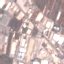
Land use / land cover class: Industrial